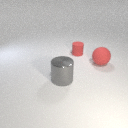
large red rubber sphere to the right of small red rubber cylinder